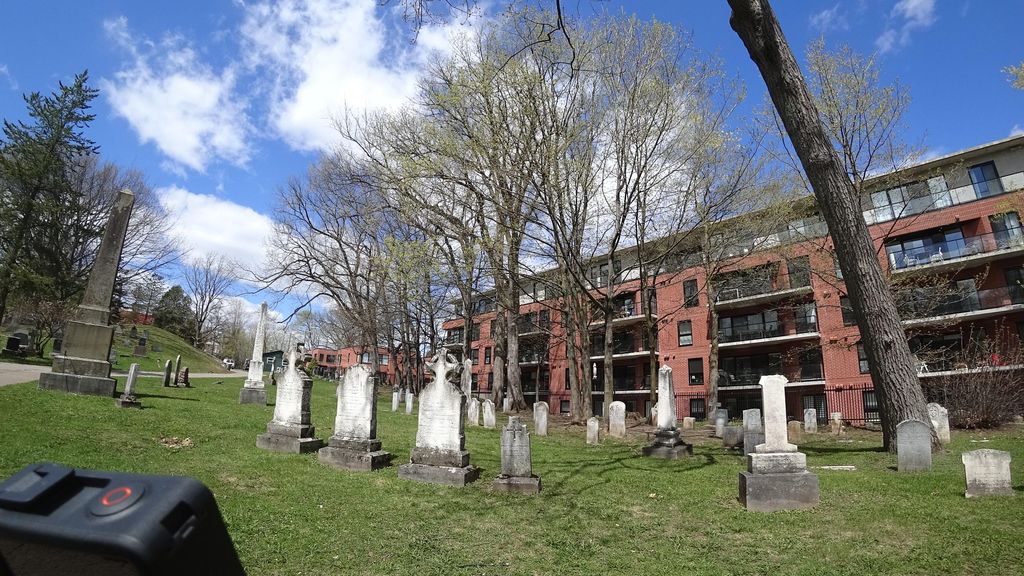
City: quebec_city